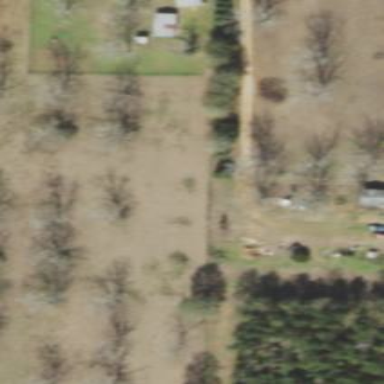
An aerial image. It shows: Orchard.